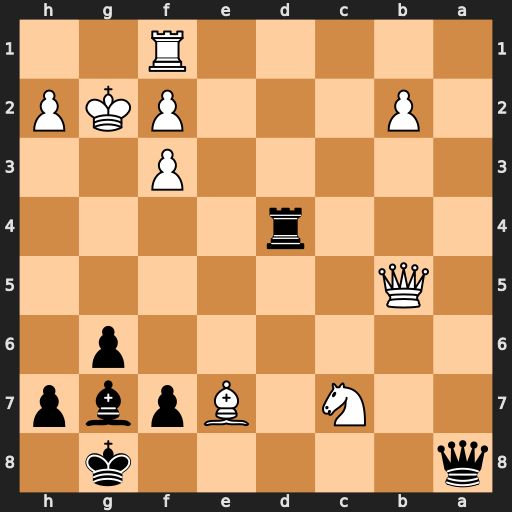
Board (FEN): q5k1/2N1Bpbp/6p1/1Q6/3r4/5P2/1P3PKP/5R2
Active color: b
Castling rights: -
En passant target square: -
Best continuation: Rg4+ Kh3 Qxf3#